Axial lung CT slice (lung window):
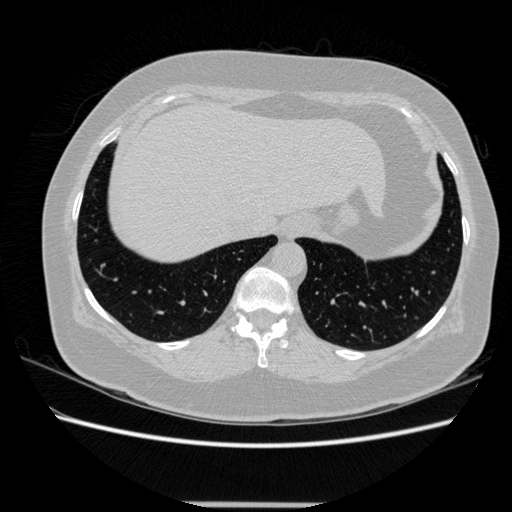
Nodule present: no